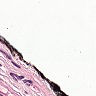
Metastatic tissue present: no